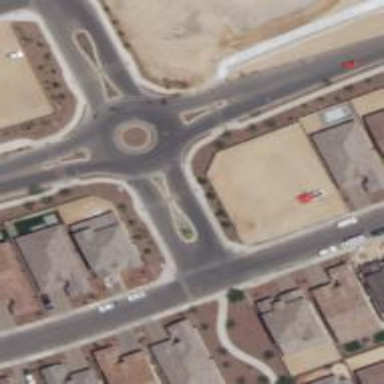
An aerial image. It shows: Tertiary road that leads to roundabout.